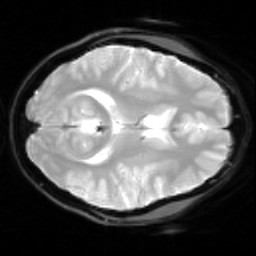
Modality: inplaneT2
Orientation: axial
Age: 20
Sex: female